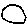
Label: circle